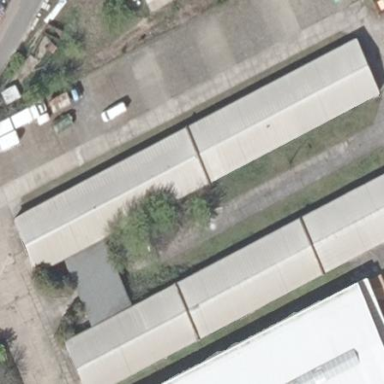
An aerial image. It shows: Warehouse.